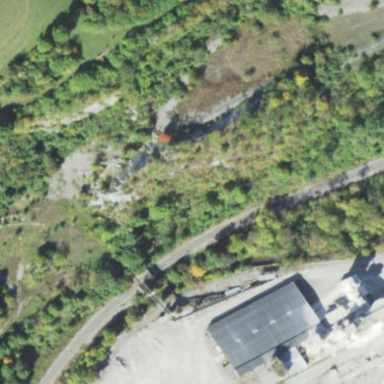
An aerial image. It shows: Quarry area.